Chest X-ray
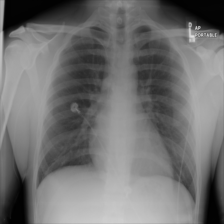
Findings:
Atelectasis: negative
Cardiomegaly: negative
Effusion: negative
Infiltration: negative
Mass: negative
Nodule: negative
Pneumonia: negative
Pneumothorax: negative
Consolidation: negative
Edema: negative
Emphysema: negative
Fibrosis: negative
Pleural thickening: negative
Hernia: negative